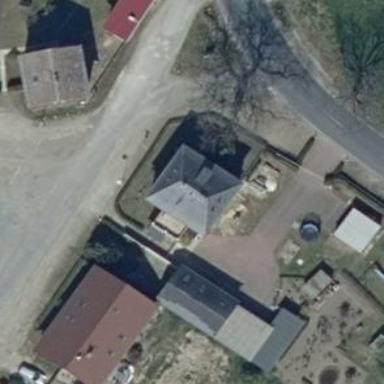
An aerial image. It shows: House with hipped roof oriented along its structure. The roof is grey in color.